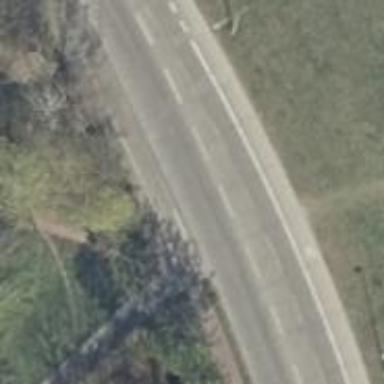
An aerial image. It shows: Secondary road with asphalt surface. There is dedicated cycle lane on the left side.